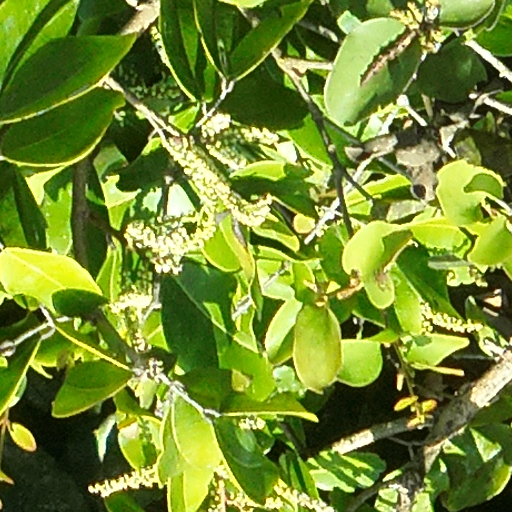
Species: Prioria copaifera
GBIF accepted scientific name: Prioria copaifera
Crown area (m\u00b2): 364.18